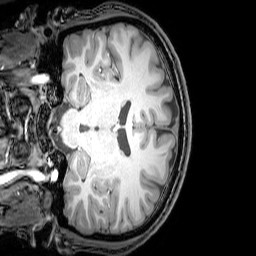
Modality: T1w
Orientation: coronal
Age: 22
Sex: male
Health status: healthy
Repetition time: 0.081 s
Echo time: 0.037 s